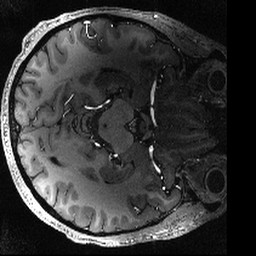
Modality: T1w
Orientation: axial
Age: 25
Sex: male
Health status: healthy
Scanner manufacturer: siemens
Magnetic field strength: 9.4 T
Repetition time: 3.8 s
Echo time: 0.0025 s